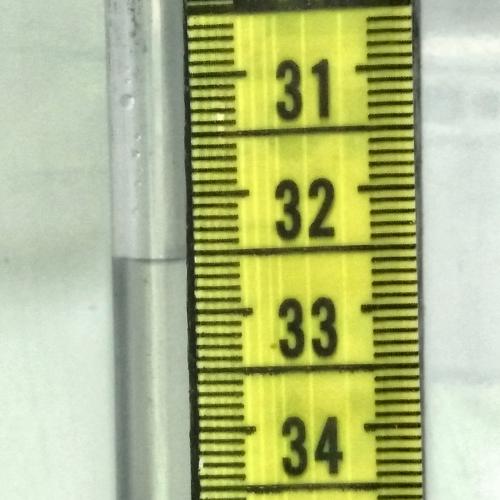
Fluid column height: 32.5 cm